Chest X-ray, AP view. Patient: 53 years old, sex F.
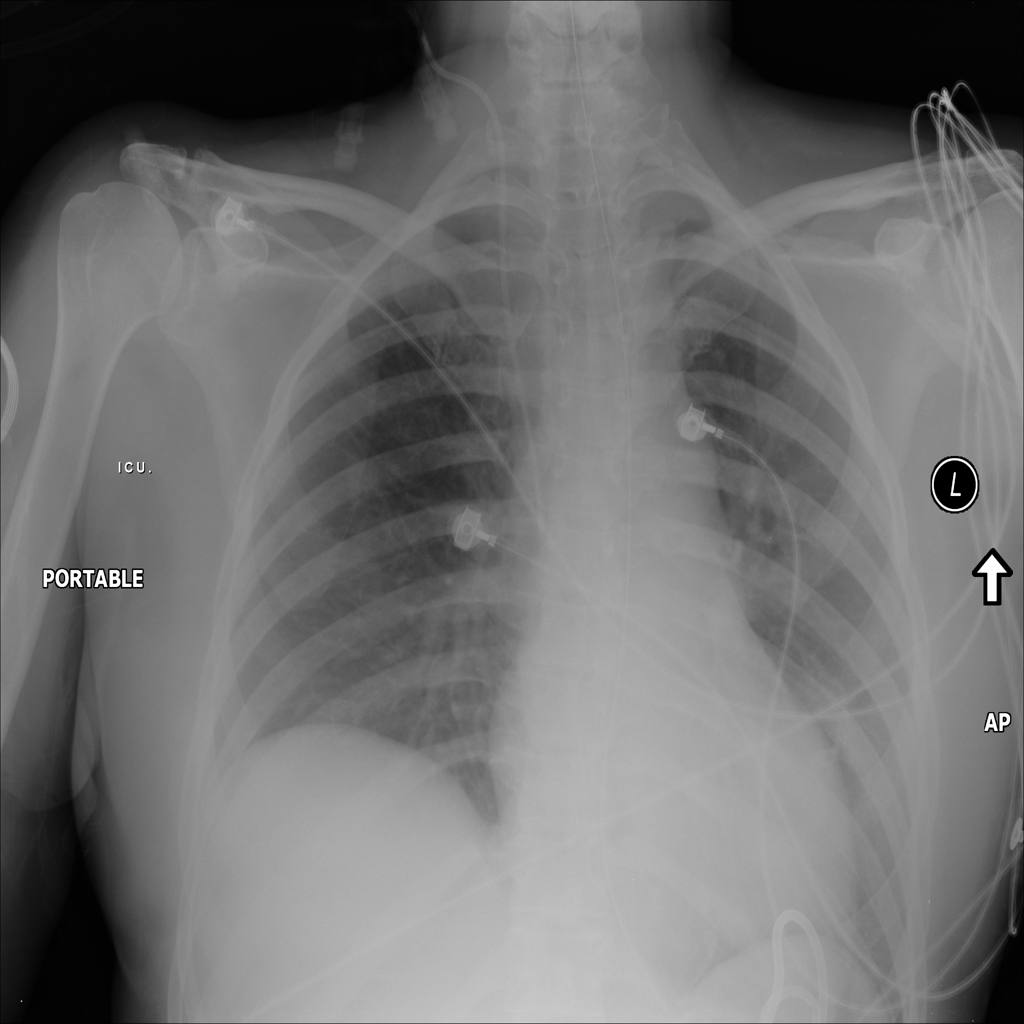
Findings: No Finding